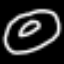
Label: donut